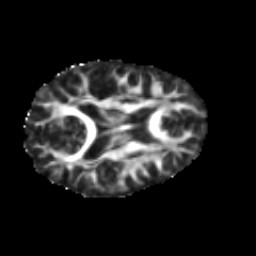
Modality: FA
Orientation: axial
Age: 16
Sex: female
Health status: ill
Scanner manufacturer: ge
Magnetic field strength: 3 T
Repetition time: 6.752 s
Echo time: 0.079 s